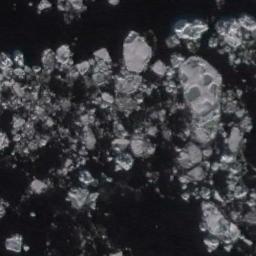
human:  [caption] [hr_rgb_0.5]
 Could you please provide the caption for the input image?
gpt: There are sea ice of different sizes .

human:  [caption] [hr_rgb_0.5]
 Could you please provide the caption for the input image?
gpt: There are many ice on the black sea .

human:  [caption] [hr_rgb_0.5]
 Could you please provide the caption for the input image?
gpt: A lot of sea ice of different sizes and thickness gathers together and the color of the seawater is deep blue .

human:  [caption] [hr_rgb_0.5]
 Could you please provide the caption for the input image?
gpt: Countless ice cubes of various sizes are connected into a loose, Large piece floating on the blue sea .

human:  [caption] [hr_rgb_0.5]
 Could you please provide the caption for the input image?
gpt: There are many pieces of sea ice .